Question: Is there a property for objects so that they graph as dashed lines? Something like this:
'''
myChartControl.Series(0).LineStyle = SeriesLineStyle.Dashed
'''
I am creating a line graph using the 'Chart' control. The 'Chart' has six 'Series' objects, which it graphs.
The six series are all put on one graph and look like this:

By just looking at the graph, it is unclear that there are actually six graphed lines. There are basically lines. I would like to use a dashed-line opposed to a solid line, so that the lines hidden by the other lines can be seen.
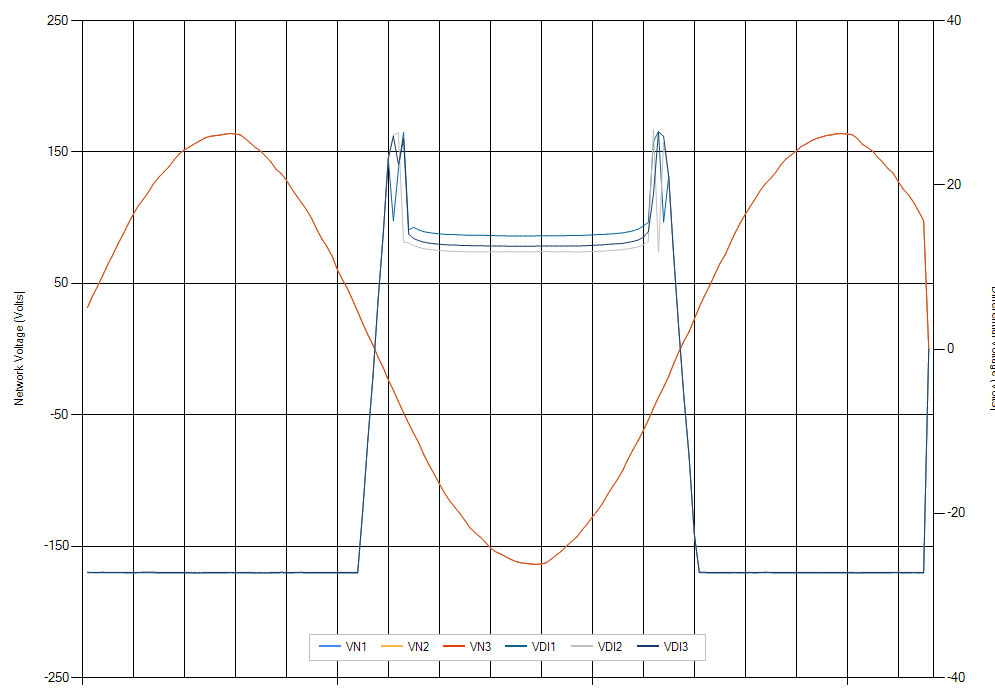
Answer: This is what I use:
'''
Dim mySeries As New Series
mySeries.BorderDashStyle = ChartDashStyle.Dash
mySeries.BorderWidth = 2
mySeries.ChartType = SeriesChartType.StepLine
'''